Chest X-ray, PA view. Patient: 39 years old, sex F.
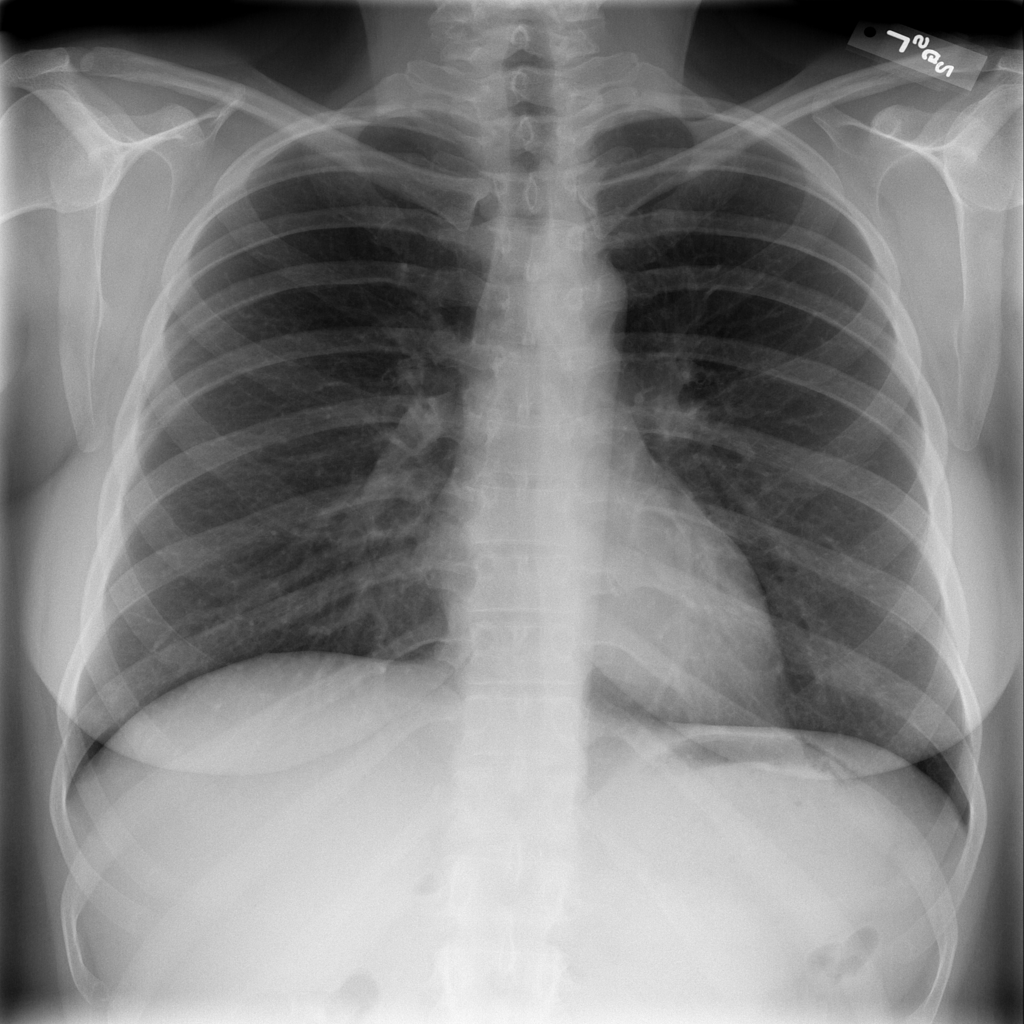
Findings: No Finding